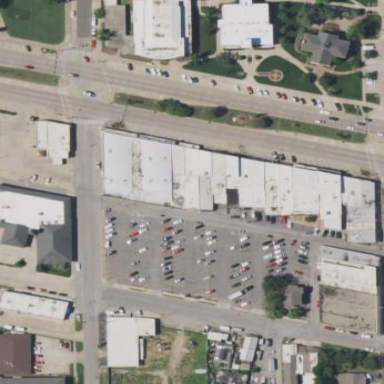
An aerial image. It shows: Retail building.